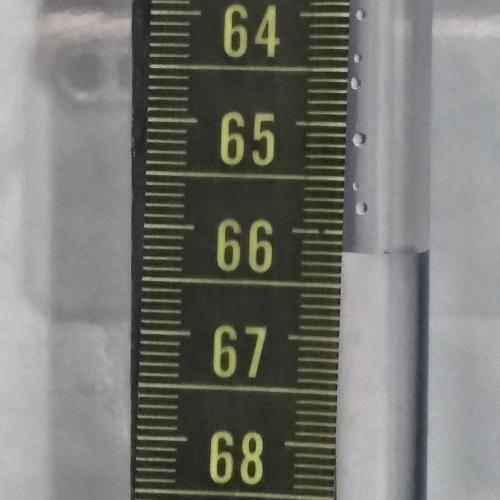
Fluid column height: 66.2 cm